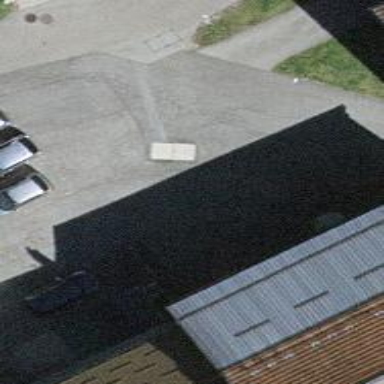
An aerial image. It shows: Alleyway designated as service road.